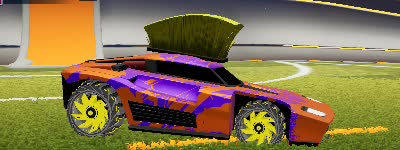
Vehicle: breakout